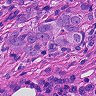
Metastatic tissue present: yes